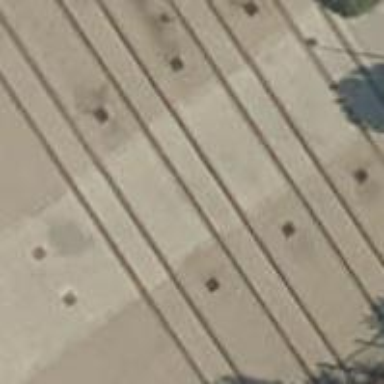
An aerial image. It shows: Disused railway siding.